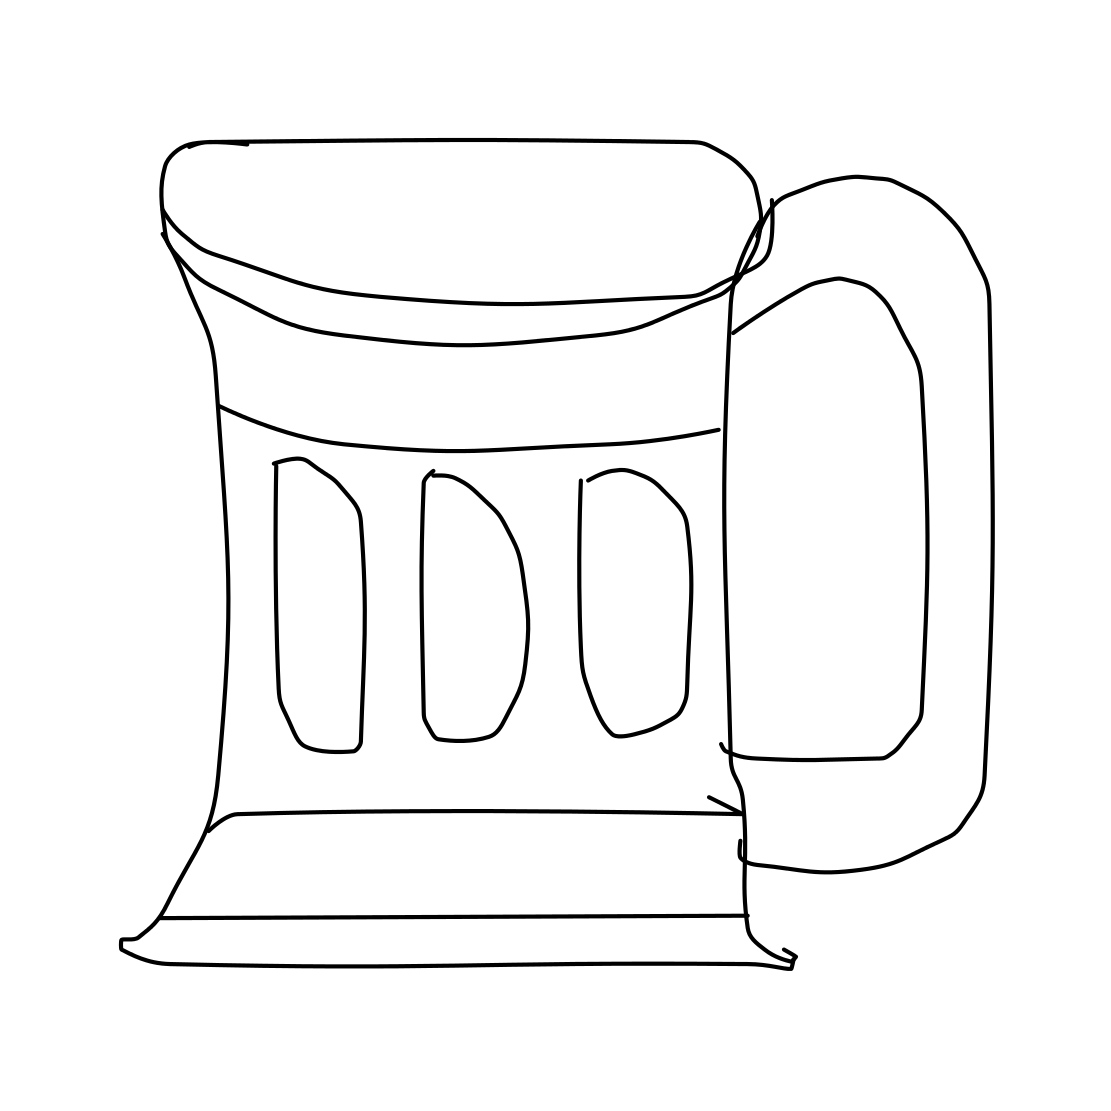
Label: beer-mug